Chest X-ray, AP view. Patient: 51 years old, sex M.
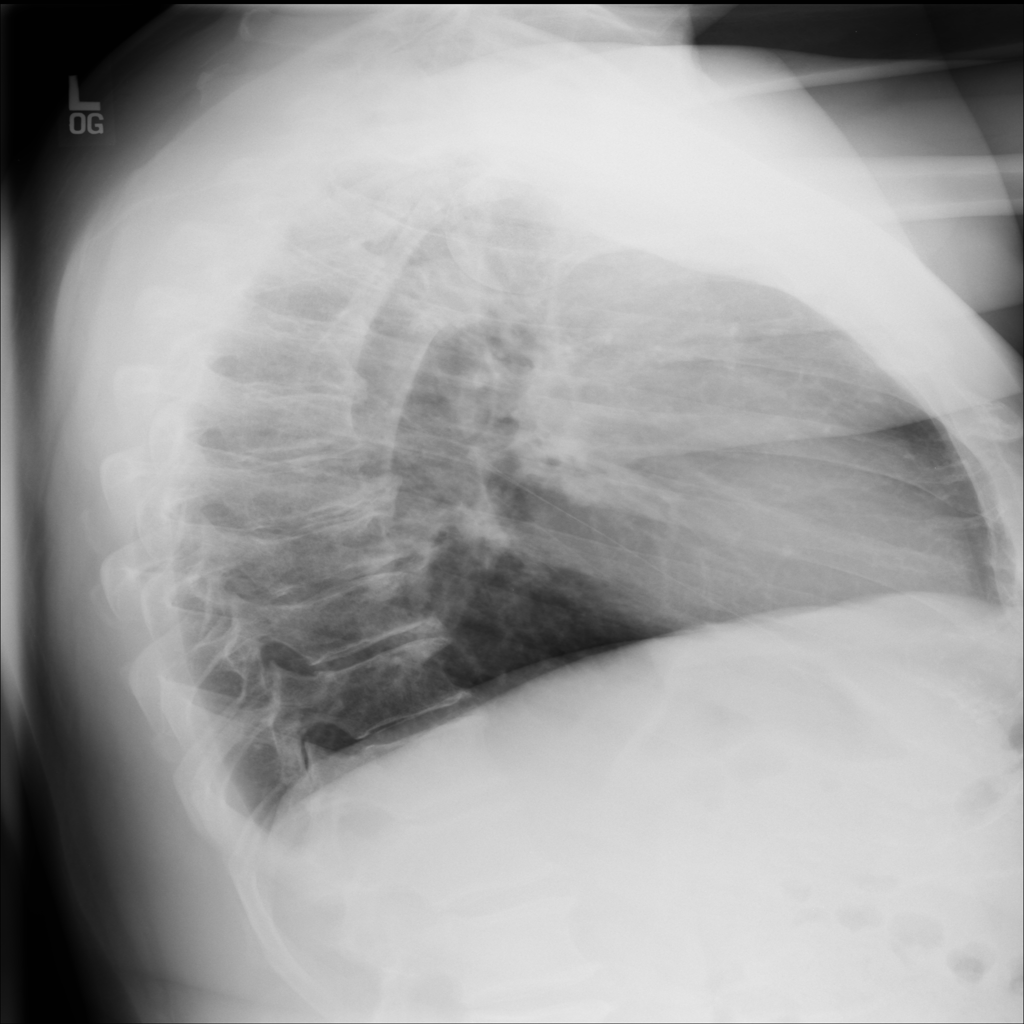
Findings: No Finding